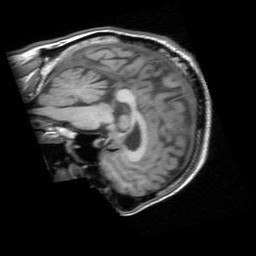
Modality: T1w
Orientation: sagittal
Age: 51